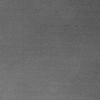
Atmospheric dust classification: dusty